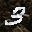
Label: 3